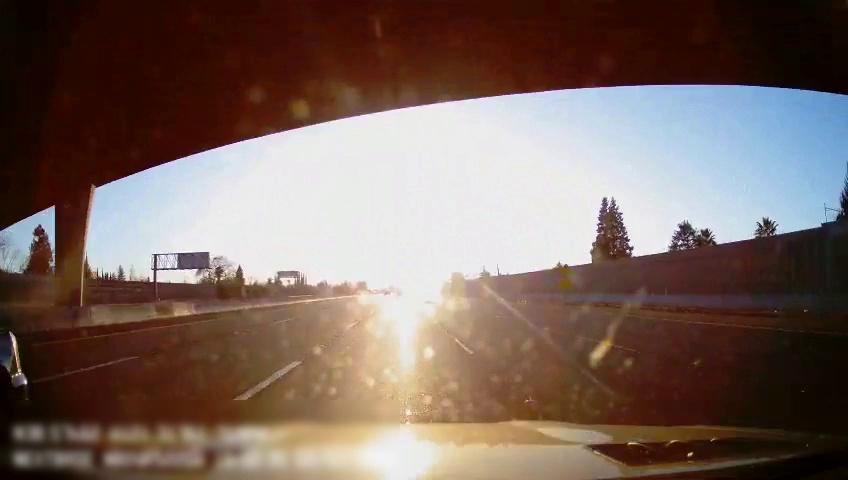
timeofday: Day
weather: Sunny
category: Drivable Space
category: Vehicles | SUV
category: Lanes | Alternate Lane
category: Lanes | Alternate Lane
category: Lanes | Current Lane
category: Lanes | Current Lane
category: Lanes | Alternate Lane
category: Lanes | Alternate Lane